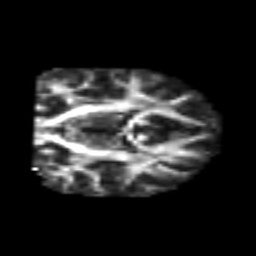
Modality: FA
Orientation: coronal
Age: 25
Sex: male
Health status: healthy